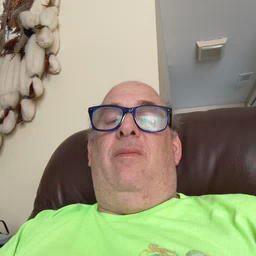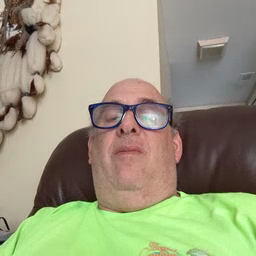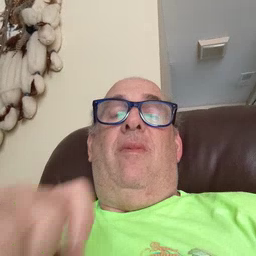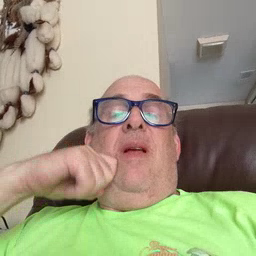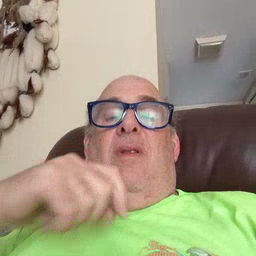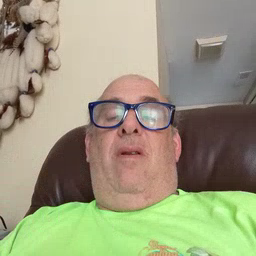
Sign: apple